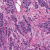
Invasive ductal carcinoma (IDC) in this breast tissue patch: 1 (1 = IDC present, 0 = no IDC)